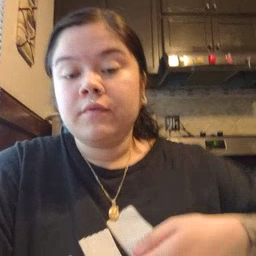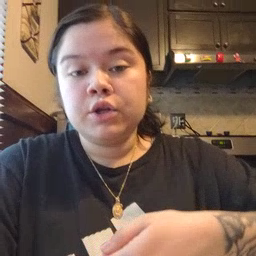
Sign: vacuum